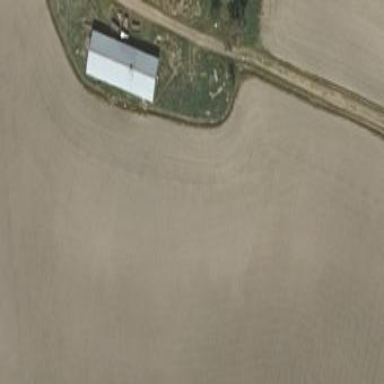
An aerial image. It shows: Farmyard area.